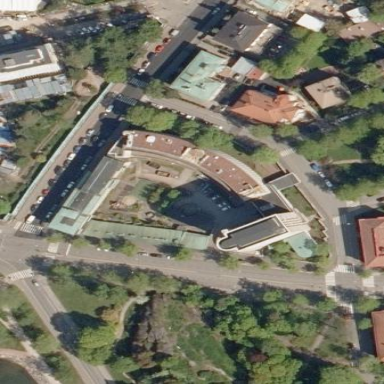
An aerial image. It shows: Hospital building.